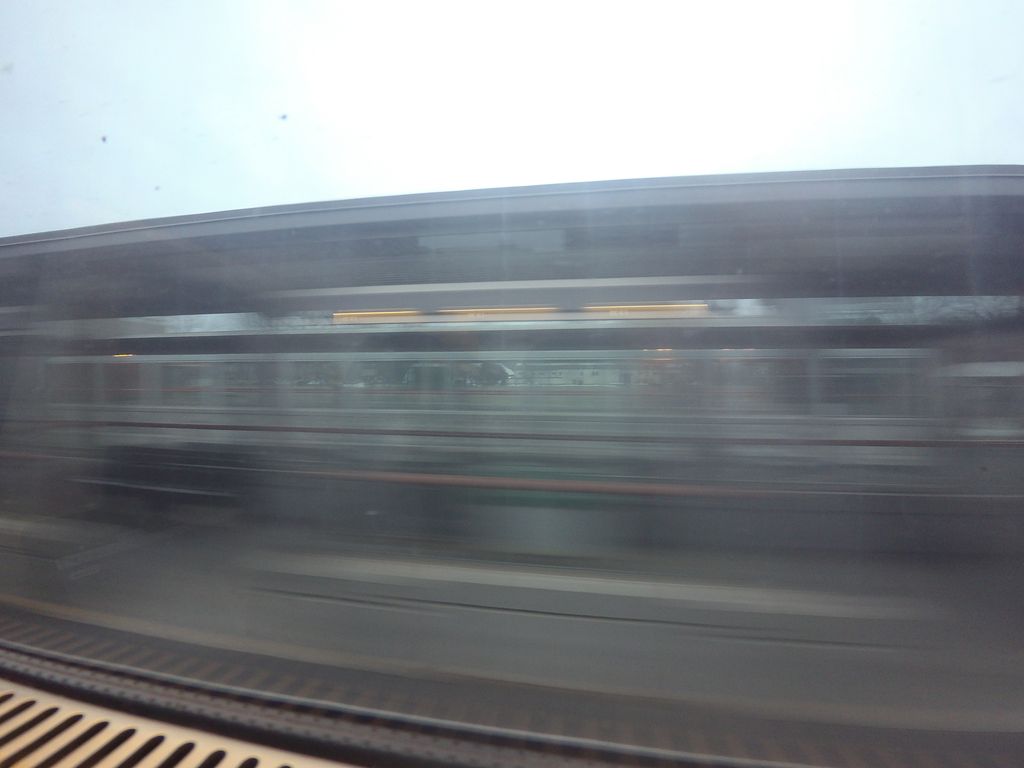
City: toronto